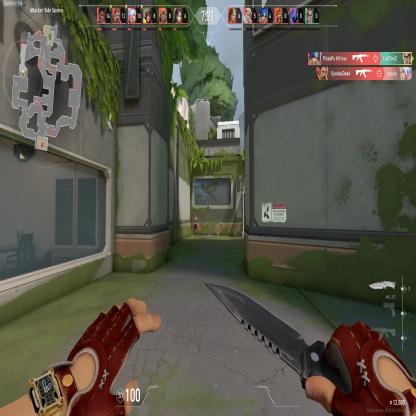
Label: enemy